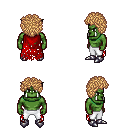
a pixel art fantasy rpg character, male body template, orc, green skin, red tattered cape, white pants, light blonde curly afro hairstyle, metal boots, four views (front, back, left, right), 2x2 character sprite sheet, small pixel art, hard edges, no anti-aliasing